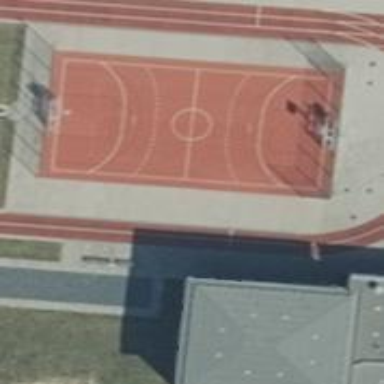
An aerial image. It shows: Handball pitch with artificial turf.